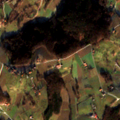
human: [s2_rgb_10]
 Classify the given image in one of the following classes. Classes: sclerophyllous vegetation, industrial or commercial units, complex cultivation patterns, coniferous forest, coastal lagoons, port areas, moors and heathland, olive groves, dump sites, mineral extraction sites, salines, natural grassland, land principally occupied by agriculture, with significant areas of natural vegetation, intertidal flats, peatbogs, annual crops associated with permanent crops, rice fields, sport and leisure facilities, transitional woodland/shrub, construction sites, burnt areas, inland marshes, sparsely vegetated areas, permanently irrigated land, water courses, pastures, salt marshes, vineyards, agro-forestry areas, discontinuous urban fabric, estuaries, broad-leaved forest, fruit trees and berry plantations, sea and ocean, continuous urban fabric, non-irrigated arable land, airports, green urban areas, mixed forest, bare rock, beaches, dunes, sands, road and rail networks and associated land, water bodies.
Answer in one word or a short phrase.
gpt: complex cultivation patterns, broad-leaved forest